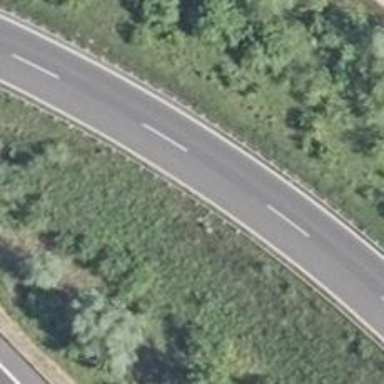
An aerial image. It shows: Asphalt motorway link.